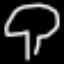
Label: mushroom